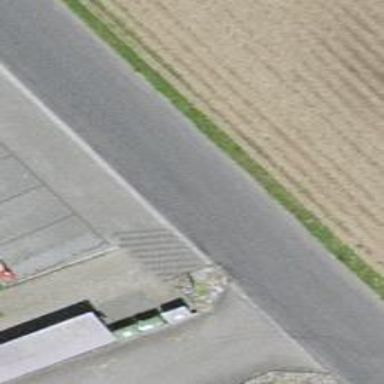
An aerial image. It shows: Tertiary road.